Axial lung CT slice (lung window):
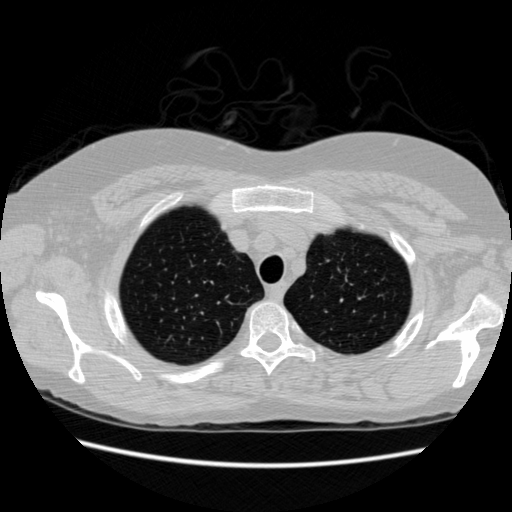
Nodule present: no